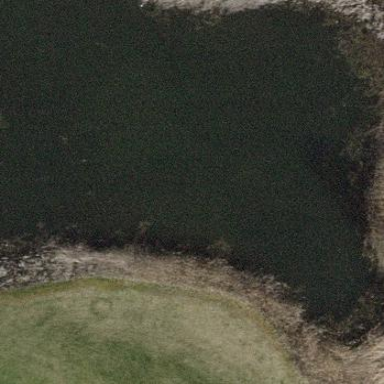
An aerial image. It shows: Picturesque scene of golf course with lateral water hazard.